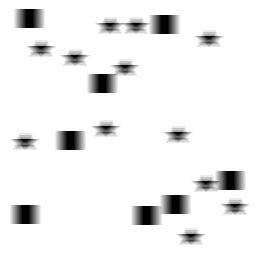
Squares: 8
Triangles: 0
Stars: 12
Total shapes: 20